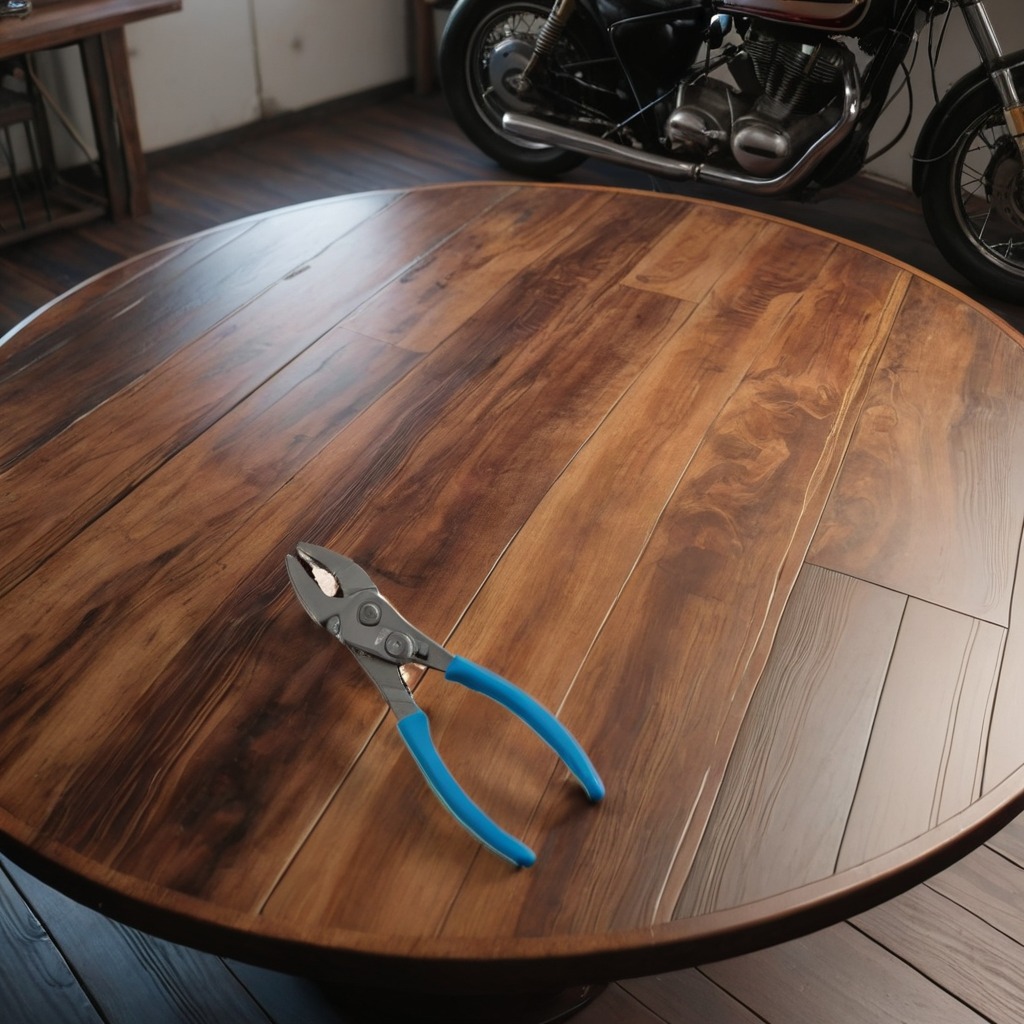
A plier is lying on an oil-spilled wooden table in a vintage motorcycle garage.